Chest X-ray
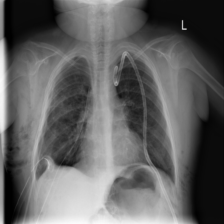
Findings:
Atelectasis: negative
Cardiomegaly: negative
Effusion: negative
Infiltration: negative
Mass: negative
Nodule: negative
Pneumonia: negative
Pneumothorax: negative
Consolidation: negative
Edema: negative
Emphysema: positive
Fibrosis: negative
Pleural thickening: negative
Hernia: negative